Field crop: maize
Growth stage: 2
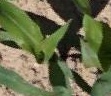
Species: maize